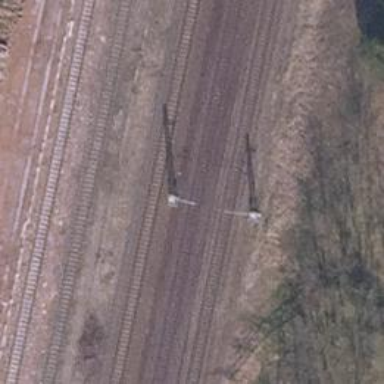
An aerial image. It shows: Milestone along the railway with catenary mast.